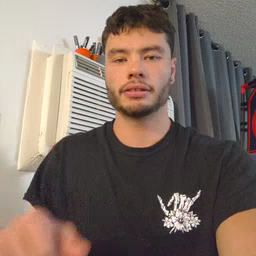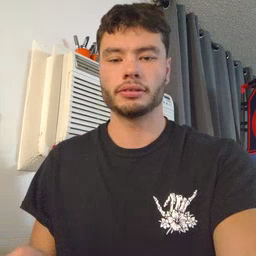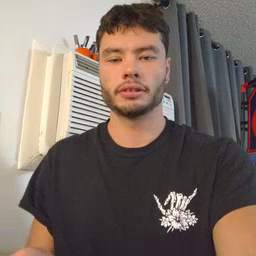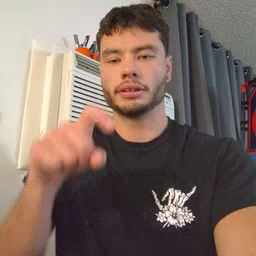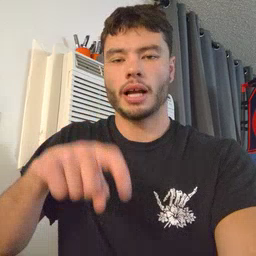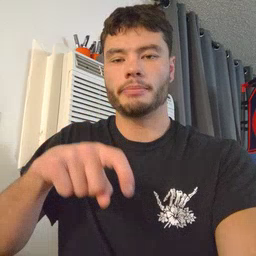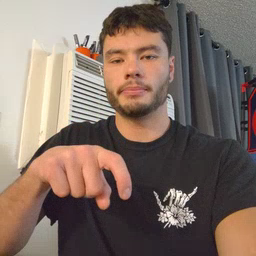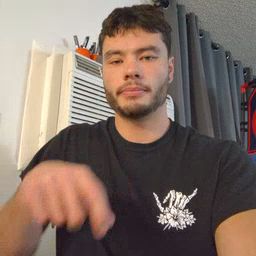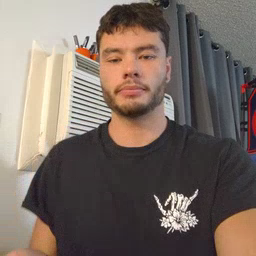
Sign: time